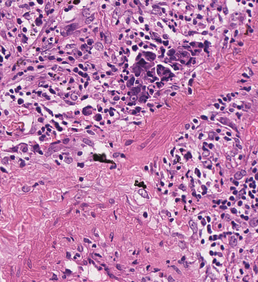
Tumor epithelial tissue: yes
Tumor-associated stroma tissue: yes
Normal tissue: no